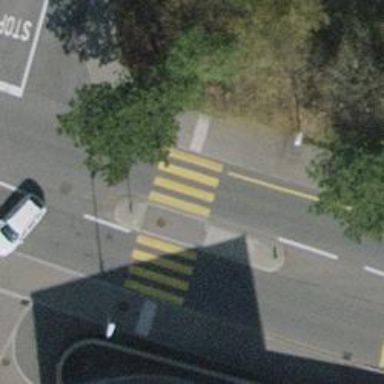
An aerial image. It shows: Marked footway crossing with asphalt surface and crossing island.